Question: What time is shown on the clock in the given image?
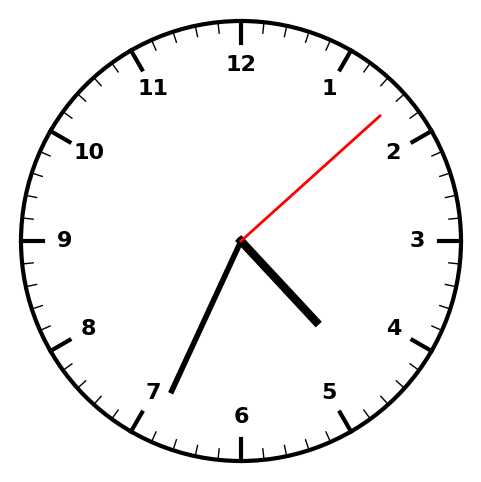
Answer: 04:34:08